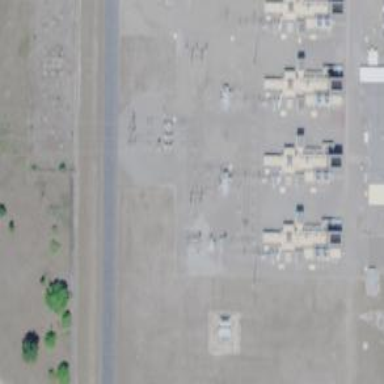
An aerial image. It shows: Switch used for power control.